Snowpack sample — Loveland Pass, Silver Plume, Colorado, USA (1/12/25, 11:40 AM MST)
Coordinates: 39.66, -105.88
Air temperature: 7 °F
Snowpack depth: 140 cm
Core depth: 10 cm
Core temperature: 41 °F
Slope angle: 11°, slope face: 30°
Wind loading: high
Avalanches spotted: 2
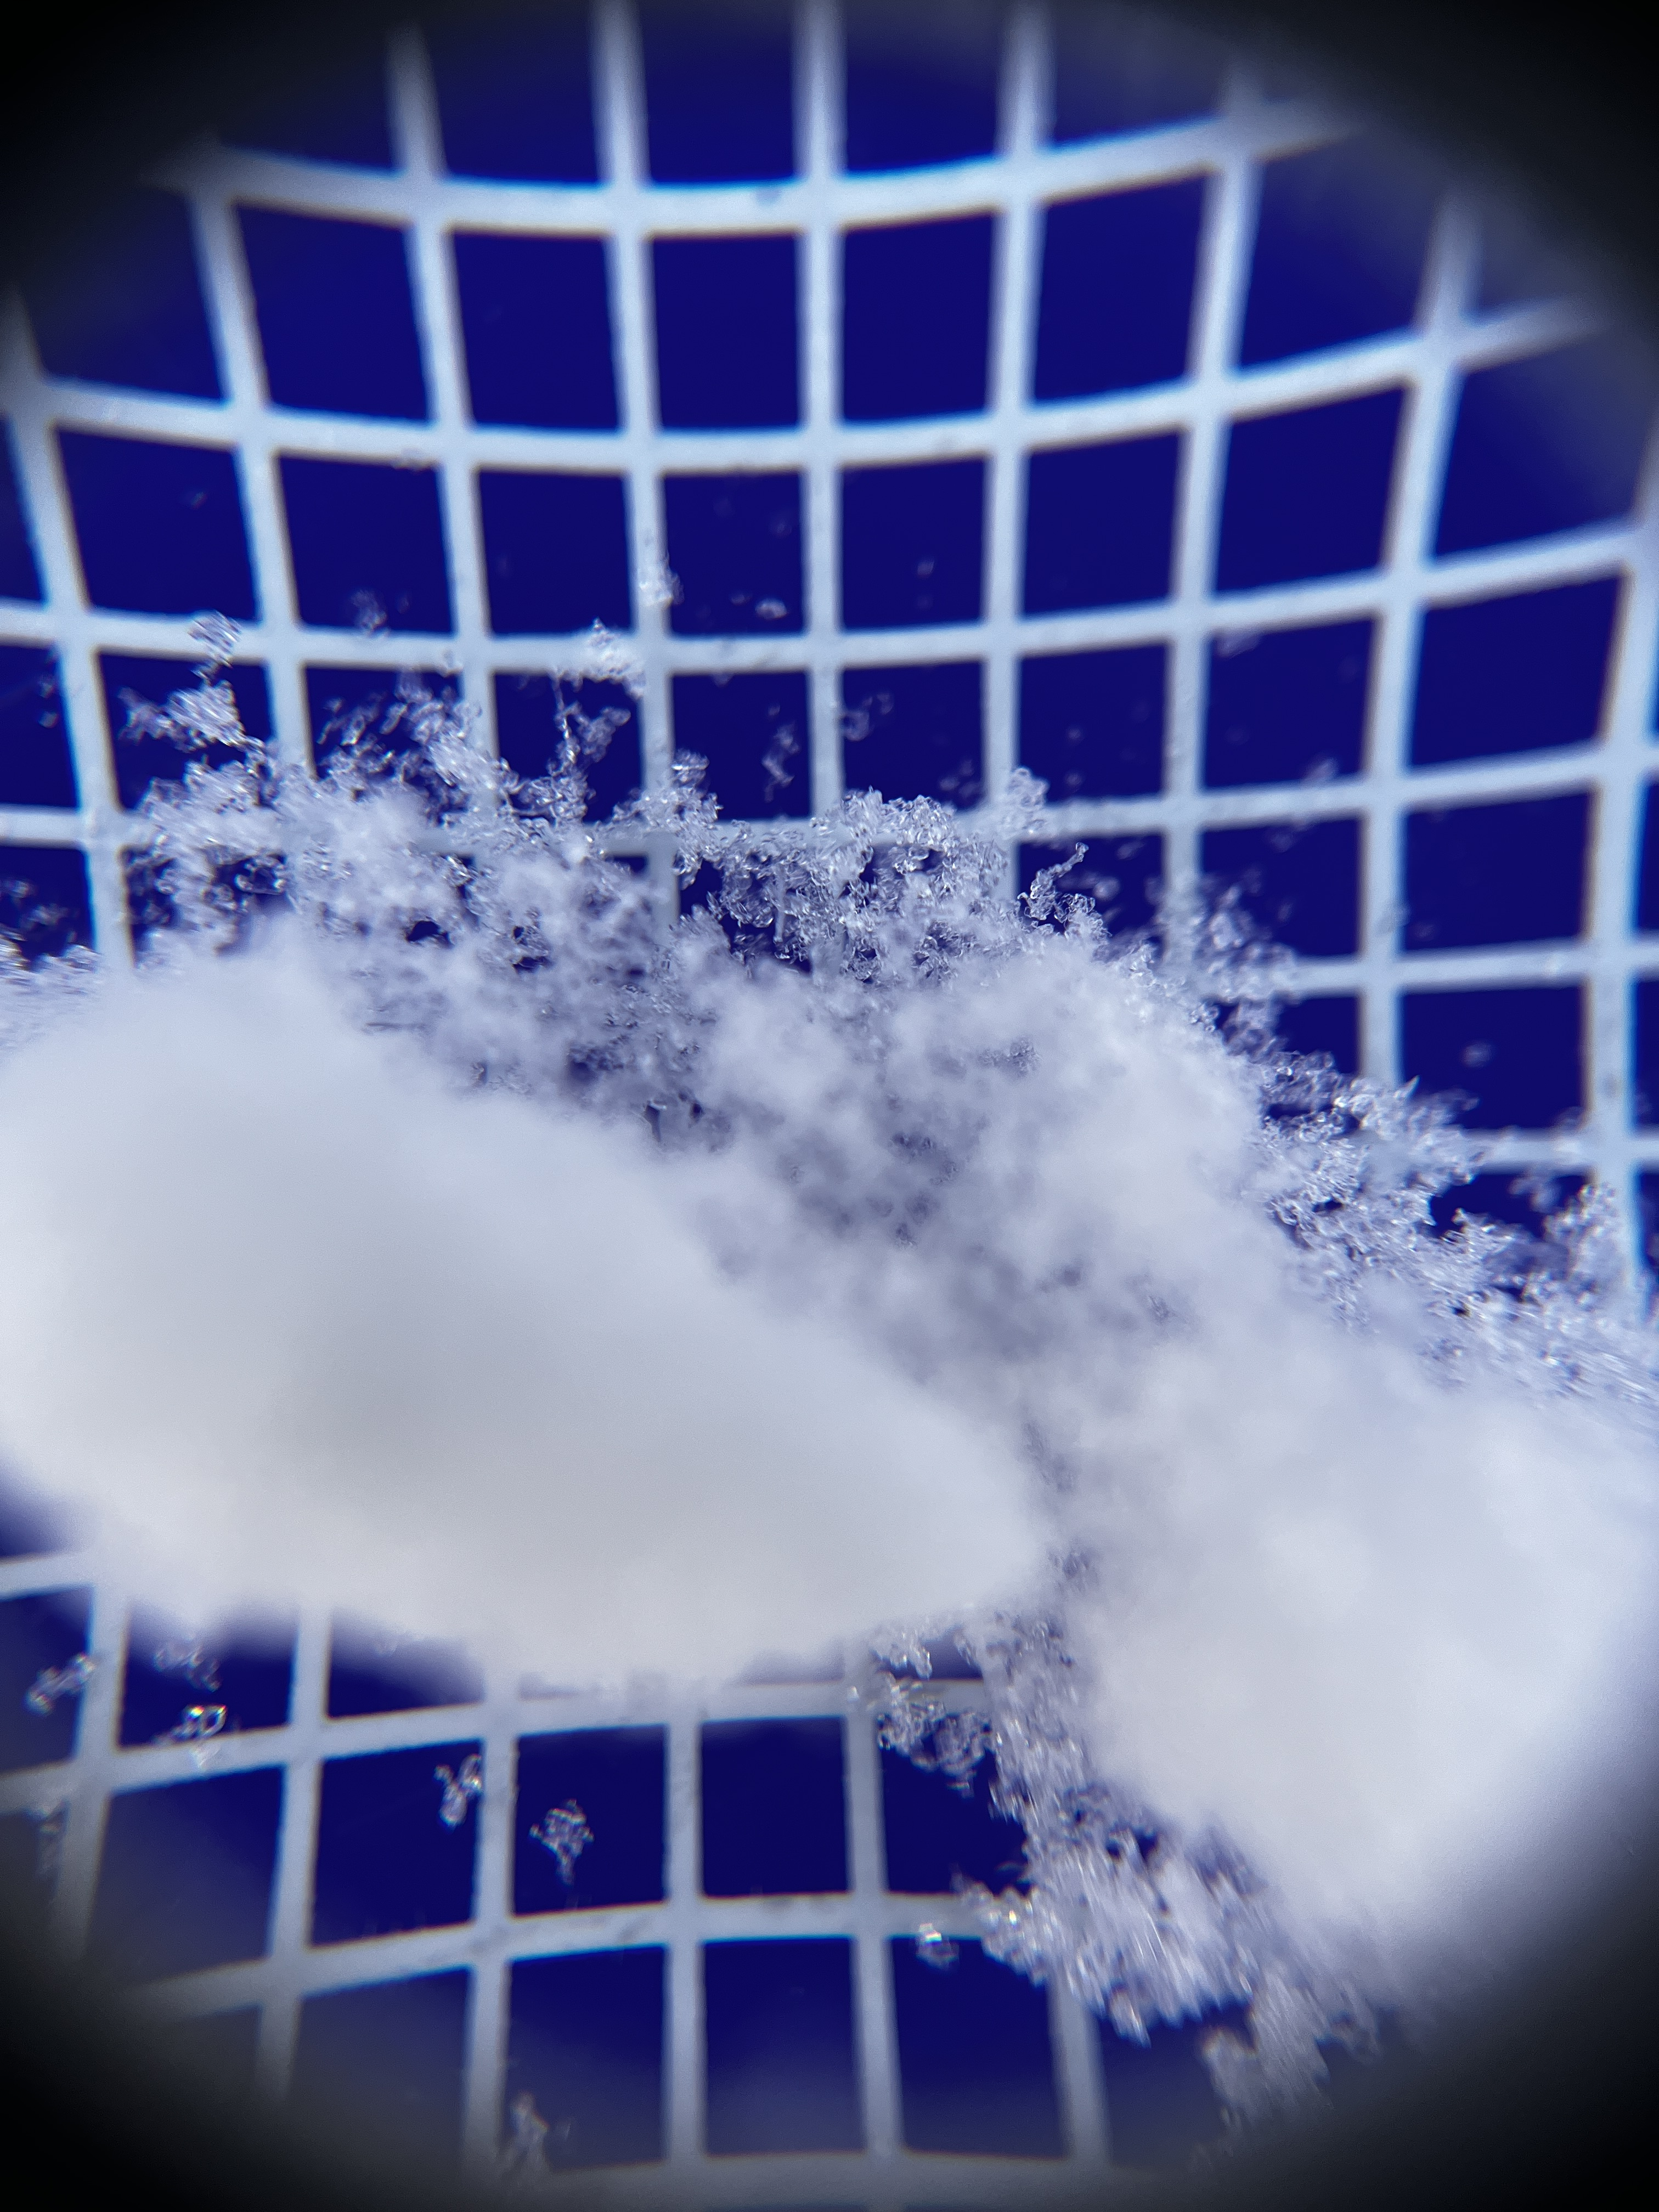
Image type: magnified_profile
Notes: Pilot using slightly modified coring method that took too large segment for snow profile picturing, advised not to use in higher level models. Two avalanche on south face nearby, partially cloudy with light snow in the last 24 hours. Lots of wind loading on eastern features.